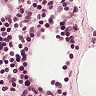
Metastatic tissue present: no